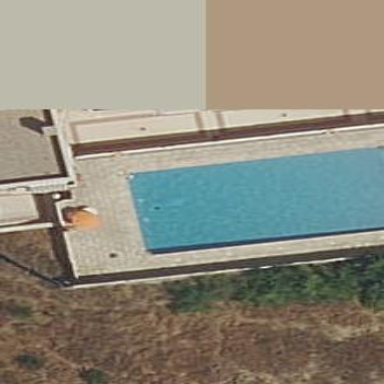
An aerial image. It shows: Swimming pool located in leisure land.